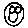
Label: smiley face